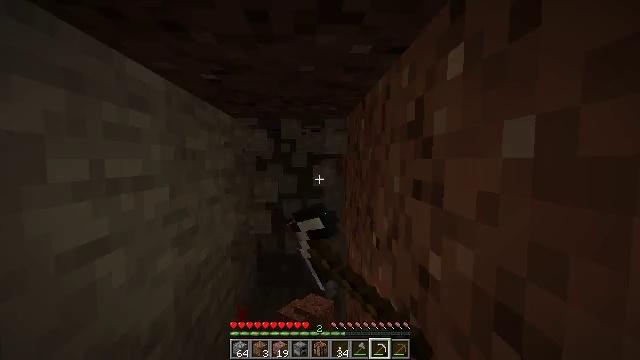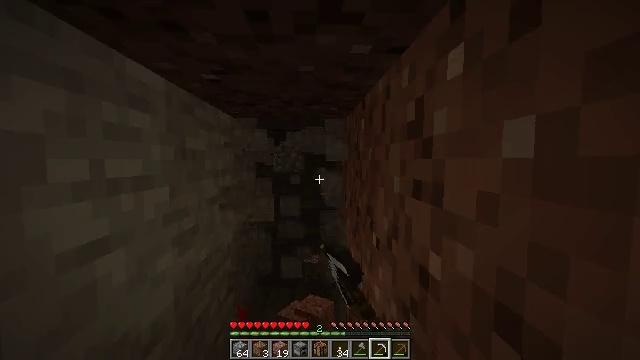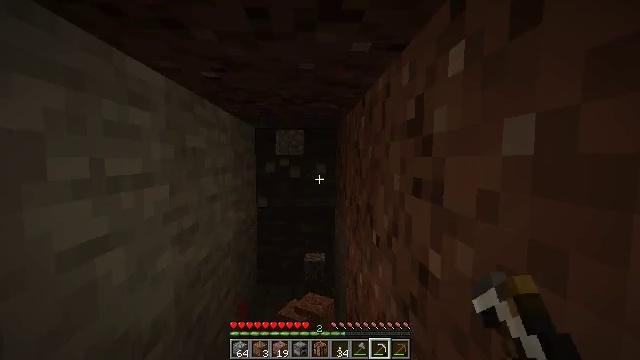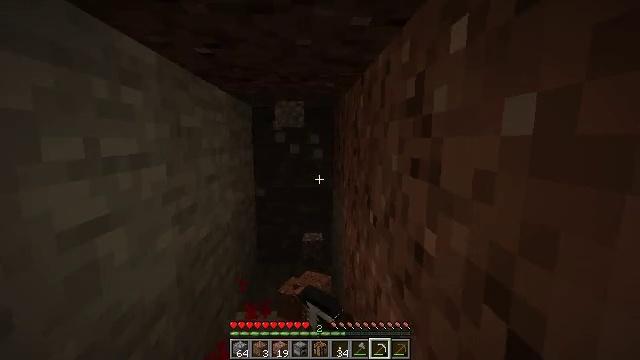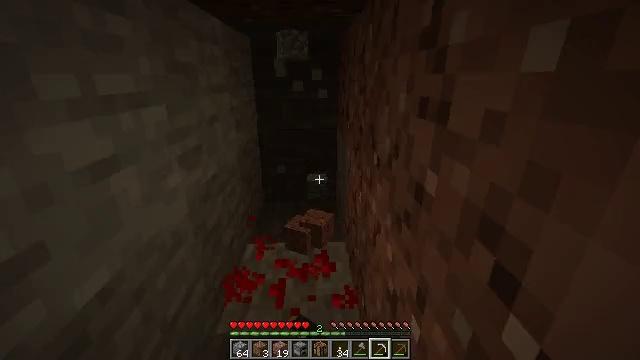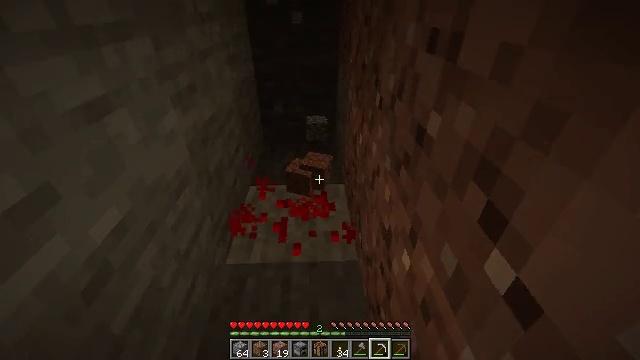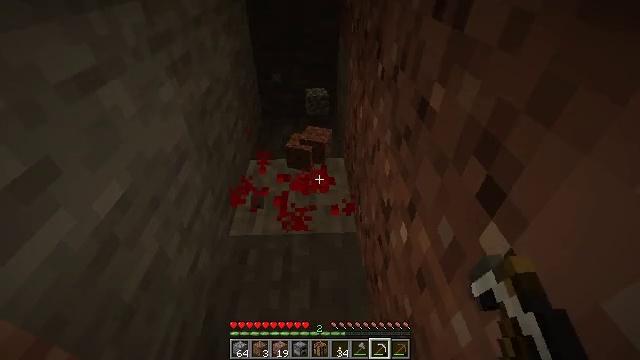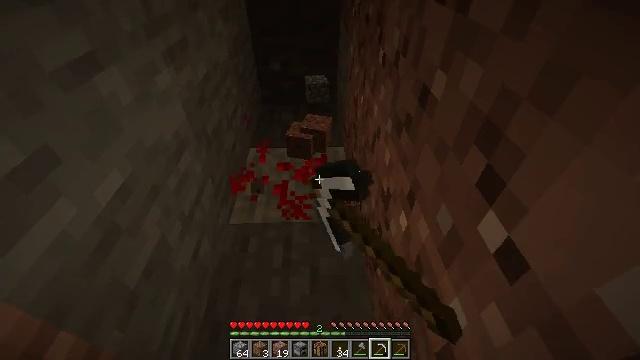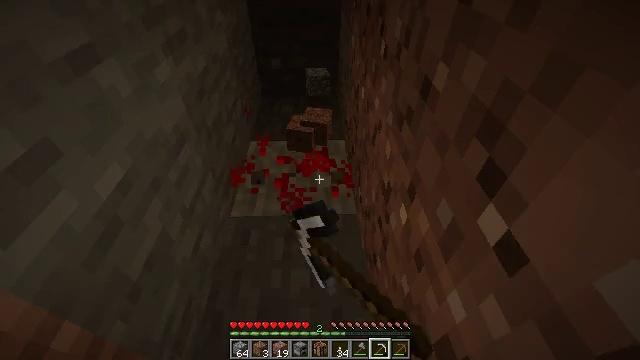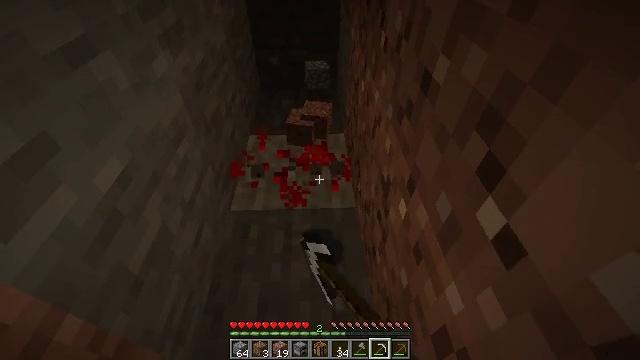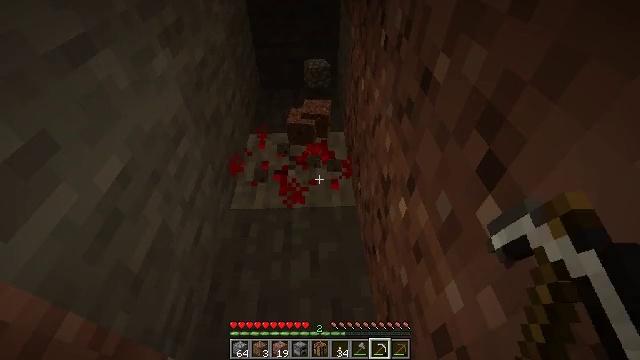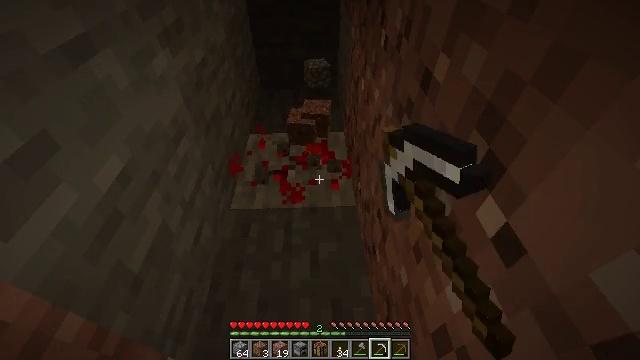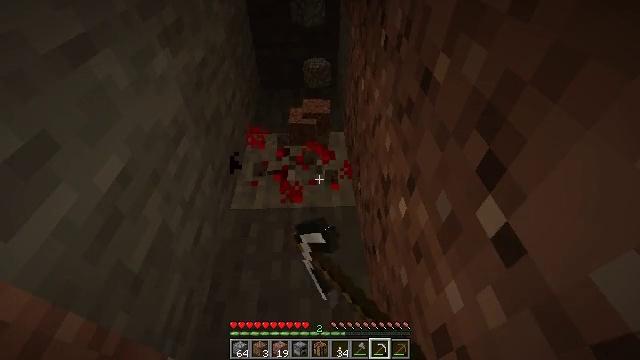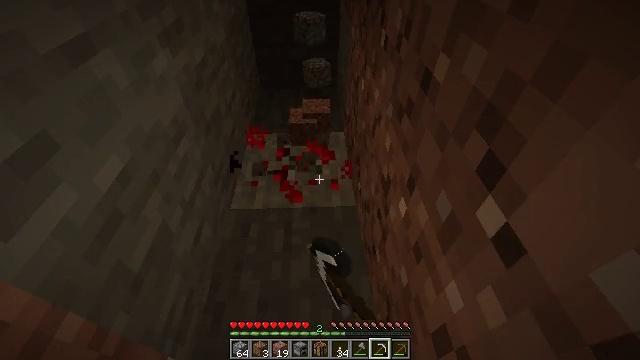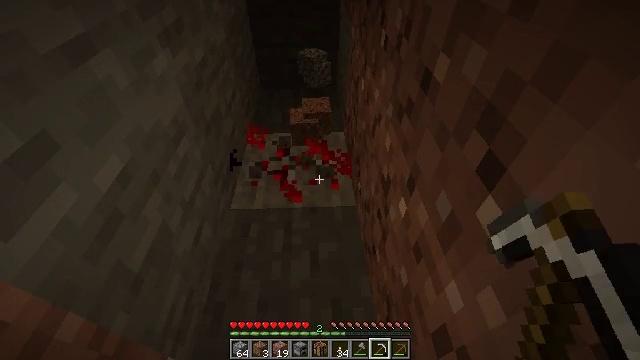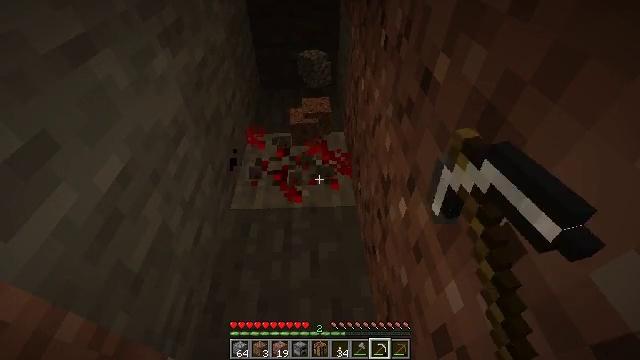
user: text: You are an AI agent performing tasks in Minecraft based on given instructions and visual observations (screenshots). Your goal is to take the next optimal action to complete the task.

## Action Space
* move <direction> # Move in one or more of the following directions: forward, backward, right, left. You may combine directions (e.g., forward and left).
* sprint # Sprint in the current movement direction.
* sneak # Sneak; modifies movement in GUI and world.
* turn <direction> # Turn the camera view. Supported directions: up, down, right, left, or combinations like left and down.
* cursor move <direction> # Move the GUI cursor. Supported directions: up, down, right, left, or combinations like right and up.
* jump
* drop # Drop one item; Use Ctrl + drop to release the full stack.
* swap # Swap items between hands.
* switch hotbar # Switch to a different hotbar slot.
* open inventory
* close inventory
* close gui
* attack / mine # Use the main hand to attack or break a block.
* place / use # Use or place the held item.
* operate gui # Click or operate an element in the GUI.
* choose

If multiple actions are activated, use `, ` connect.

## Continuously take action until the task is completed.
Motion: motion action
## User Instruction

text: Break the redstone ore to pick it up.
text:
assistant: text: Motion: attack / mine
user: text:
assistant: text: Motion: attack / mine
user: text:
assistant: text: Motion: turn down, attack / mine
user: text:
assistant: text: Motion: turn down, attack / mine
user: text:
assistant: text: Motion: turn down, attack / mine
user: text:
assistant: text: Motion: turn down, attack / mine
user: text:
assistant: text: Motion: turn down, attack / mine
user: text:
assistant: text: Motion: turn down, attack / mine
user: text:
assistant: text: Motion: turn down, attack / mine
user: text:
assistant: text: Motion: attack / mine
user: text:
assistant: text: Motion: attack / mine
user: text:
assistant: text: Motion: attack / mine
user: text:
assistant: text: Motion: attack / mine
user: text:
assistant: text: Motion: attack / mine
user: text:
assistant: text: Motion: attack / mine
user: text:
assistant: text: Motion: attack / mine
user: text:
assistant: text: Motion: attack / mine
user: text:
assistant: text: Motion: attack / mine
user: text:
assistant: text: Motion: attack / mine
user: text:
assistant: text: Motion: attack / mine
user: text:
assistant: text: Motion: attack / mine
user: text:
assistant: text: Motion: attack / mine
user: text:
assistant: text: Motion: attack / mine
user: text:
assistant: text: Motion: attack / mine
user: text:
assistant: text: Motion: attack / mine
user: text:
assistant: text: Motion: attack / mine